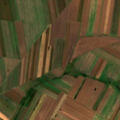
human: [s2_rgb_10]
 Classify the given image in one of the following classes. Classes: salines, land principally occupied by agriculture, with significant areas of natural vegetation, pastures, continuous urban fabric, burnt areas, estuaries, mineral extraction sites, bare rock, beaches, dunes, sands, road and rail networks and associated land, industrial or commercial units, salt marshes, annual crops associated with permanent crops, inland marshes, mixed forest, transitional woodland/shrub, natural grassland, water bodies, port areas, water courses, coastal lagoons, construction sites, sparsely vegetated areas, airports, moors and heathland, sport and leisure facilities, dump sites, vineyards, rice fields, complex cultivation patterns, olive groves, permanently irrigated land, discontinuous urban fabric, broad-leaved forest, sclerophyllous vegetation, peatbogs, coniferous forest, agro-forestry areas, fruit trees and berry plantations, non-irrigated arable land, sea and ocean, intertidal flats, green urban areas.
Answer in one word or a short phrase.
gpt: non-irrigated arable land